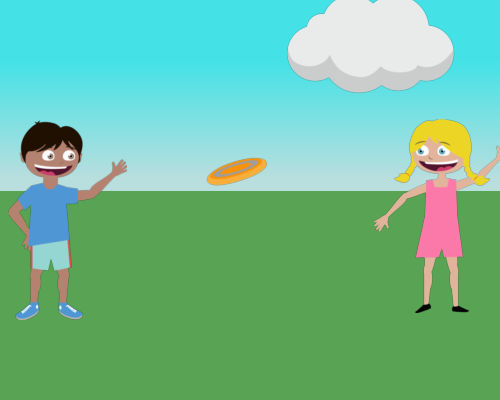
there is a medium cloud at the very top almost touching the edge of screen just to the right of center  a frisbee in the center of the sky almost touching the grass  a boy left and a girl right both big smiling facing frisbee